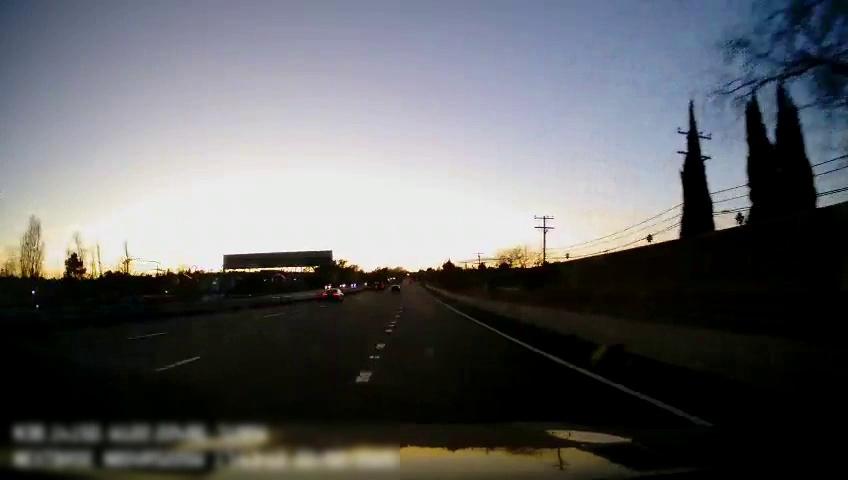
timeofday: Dusk/Dawn/Twilight
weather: Sunny
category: Drivable Space
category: Vehicles | Car
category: Vehicles | Car
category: Lanes | Alternate Lane
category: Lanes | Alternate Lane
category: Lanes | Alternate Lane
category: Lanes | Alternate Lane